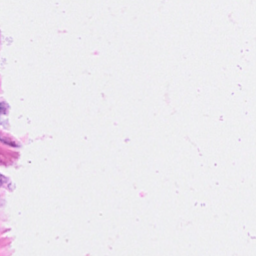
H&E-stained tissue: Breast